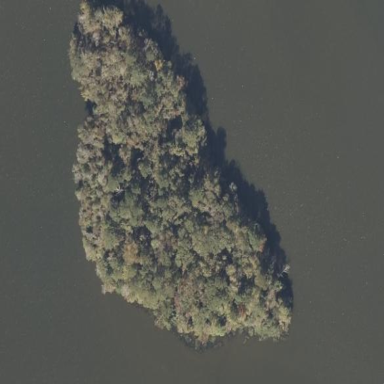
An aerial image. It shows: Islet.